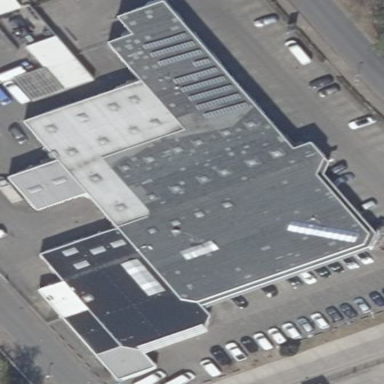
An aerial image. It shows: Retail building that offers dealer and repair services.